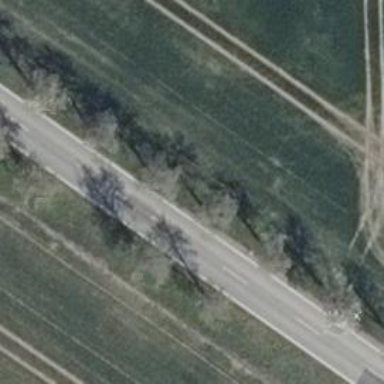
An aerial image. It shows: Row of trees in natural setting.